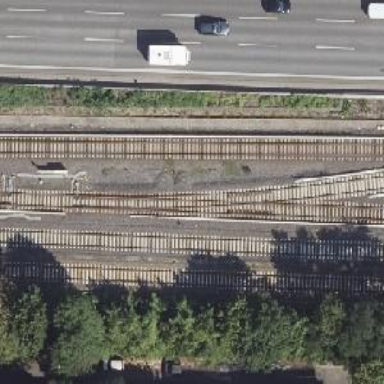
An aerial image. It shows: Light rail railway line with electrified rails.